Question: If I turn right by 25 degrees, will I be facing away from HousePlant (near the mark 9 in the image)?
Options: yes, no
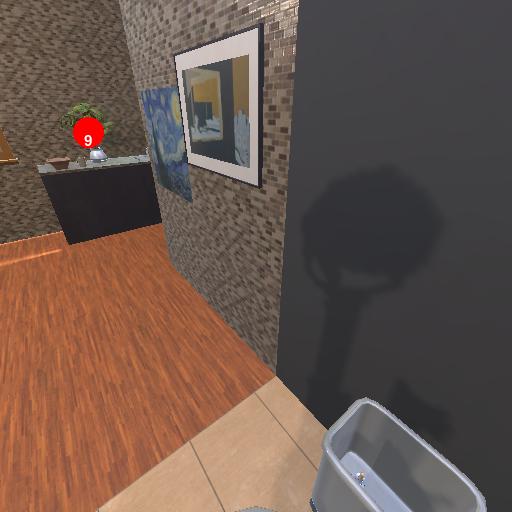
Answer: yes